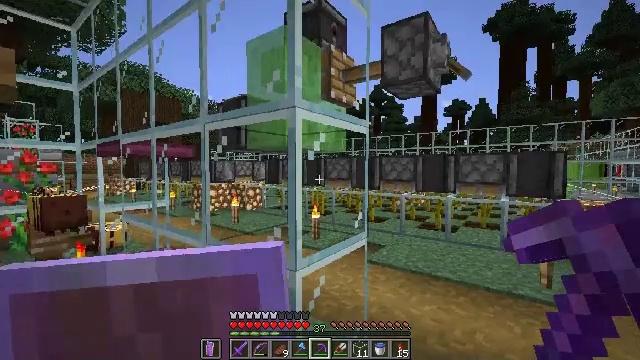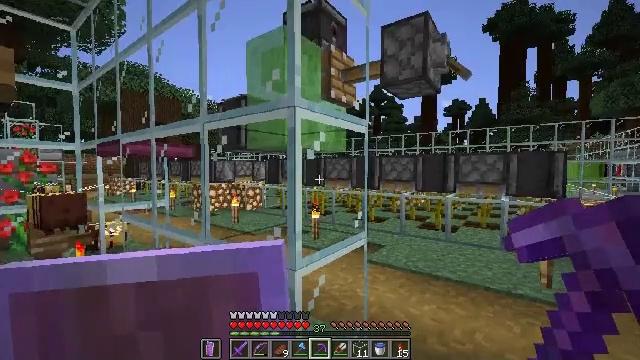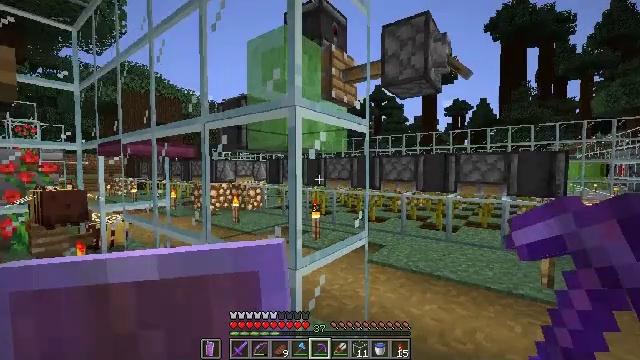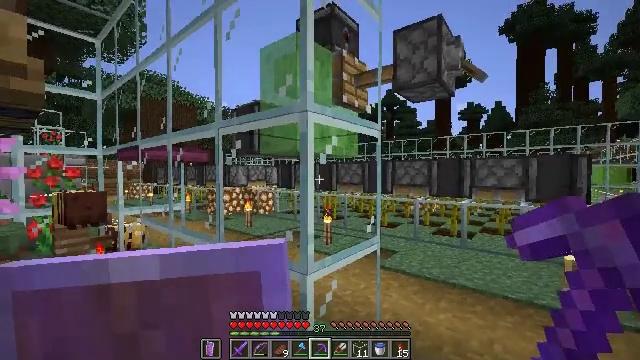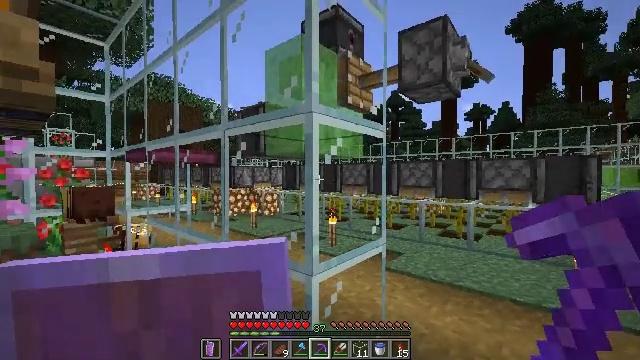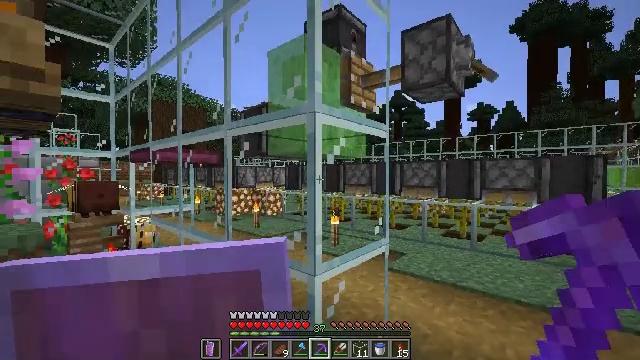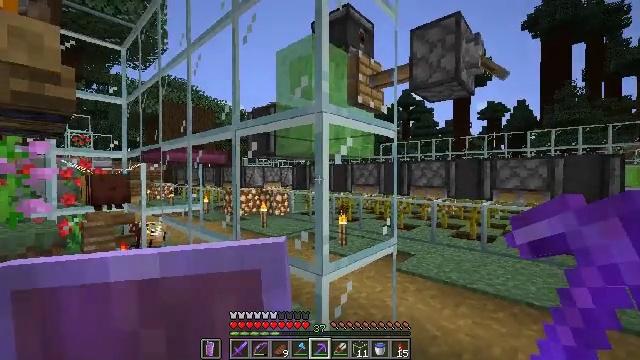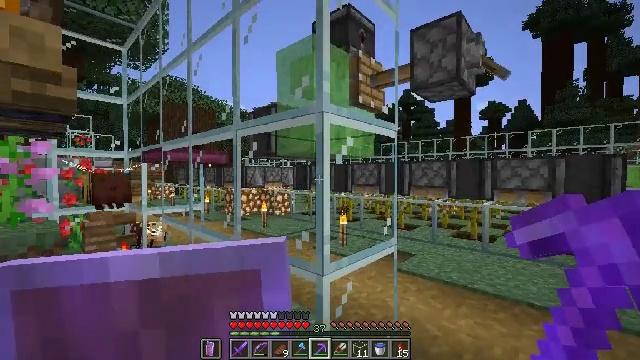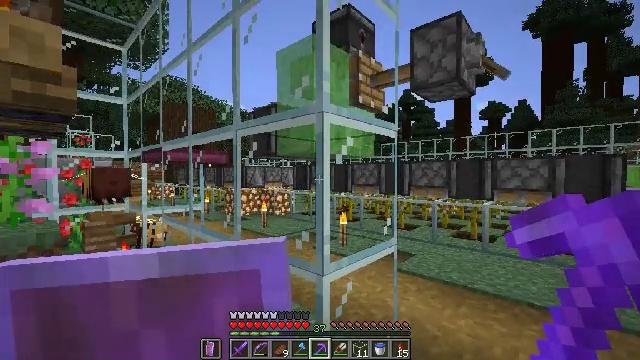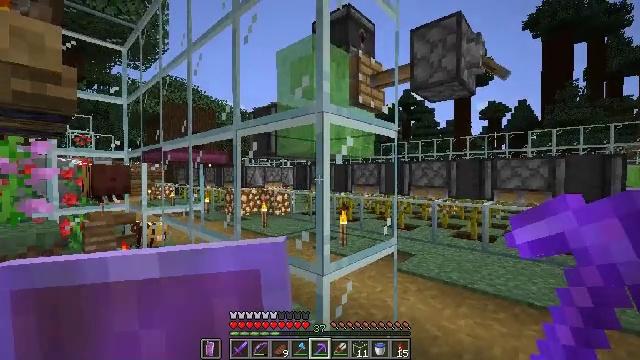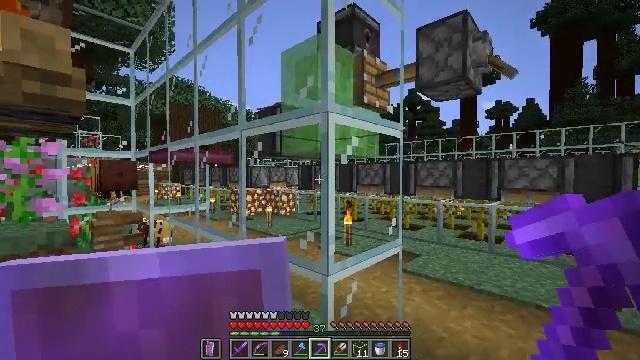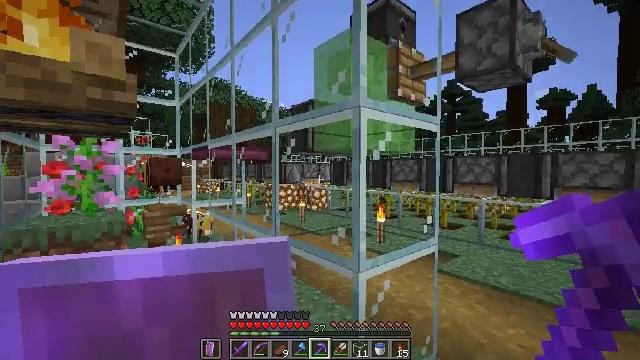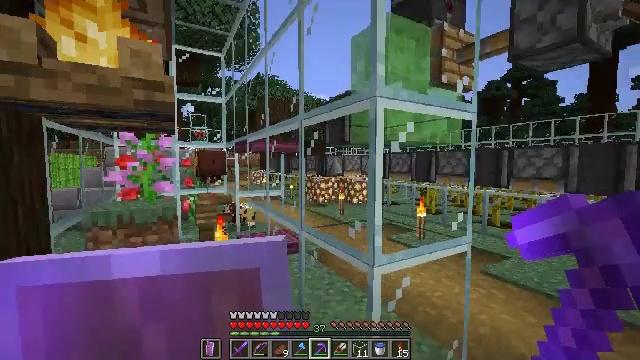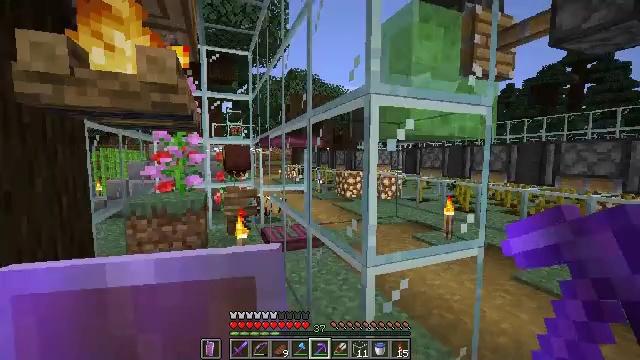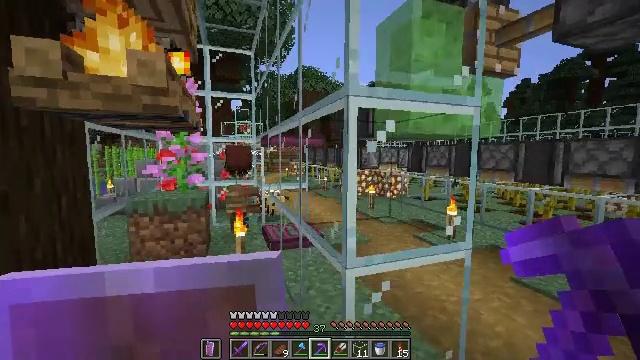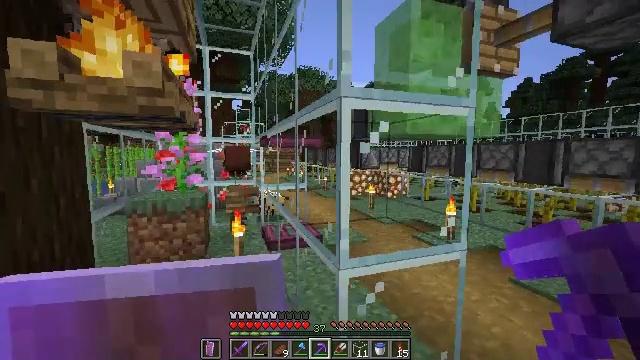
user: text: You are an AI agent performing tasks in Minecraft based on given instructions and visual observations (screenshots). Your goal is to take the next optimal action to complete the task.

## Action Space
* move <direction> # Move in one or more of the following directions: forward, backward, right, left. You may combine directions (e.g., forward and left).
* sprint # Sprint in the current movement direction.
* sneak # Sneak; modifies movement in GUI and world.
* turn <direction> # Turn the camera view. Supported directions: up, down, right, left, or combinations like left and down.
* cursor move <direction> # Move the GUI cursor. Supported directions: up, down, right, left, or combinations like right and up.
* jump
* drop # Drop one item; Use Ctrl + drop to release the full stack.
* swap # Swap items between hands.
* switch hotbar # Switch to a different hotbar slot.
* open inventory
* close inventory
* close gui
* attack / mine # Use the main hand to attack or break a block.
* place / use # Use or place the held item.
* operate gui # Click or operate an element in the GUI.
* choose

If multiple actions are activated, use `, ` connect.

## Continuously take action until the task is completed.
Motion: motion action
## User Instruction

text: Shatter the glass to collect it.
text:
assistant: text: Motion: no_op
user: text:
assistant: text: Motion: no_op
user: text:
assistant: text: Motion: turn left and up
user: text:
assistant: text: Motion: turn left
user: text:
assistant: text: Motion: no_op
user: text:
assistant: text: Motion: turn left
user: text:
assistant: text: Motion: no_op
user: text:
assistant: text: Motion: no_op
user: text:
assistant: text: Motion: no_op
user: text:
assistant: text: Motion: turn left
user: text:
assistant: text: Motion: move right, turn left
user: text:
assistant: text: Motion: move right, turn left and down
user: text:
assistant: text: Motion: move right, turn left and down
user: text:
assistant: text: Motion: move right, turn left
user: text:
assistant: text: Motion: move right
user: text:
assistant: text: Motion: no_op
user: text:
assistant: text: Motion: no_op
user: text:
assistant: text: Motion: no_op
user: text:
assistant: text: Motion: no_op
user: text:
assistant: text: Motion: no_op
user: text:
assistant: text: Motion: no_op
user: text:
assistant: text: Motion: no_op
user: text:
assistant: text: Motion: no_op
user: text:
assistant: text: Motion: no_op
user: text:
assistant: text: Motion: attack / mine
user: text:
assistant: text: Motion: attack / mine
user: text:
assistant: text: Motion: attack / mine
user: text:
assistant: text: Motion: attack / mine
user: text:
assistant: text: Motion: attack / mine
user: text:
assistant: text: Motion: attack / mine